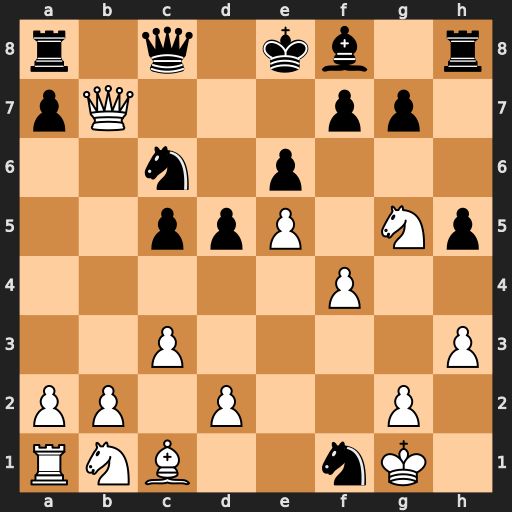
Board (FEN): r1q1kb1r/pQ3pp1/2n1p3/2ppP1Np/5P2/2P4P/PP1P2P1/RNB2nK1
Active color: w
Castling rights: kq
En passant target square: -
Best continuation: Qxf7+ Kd8 Nxe6+ Qxe6 Qxe6